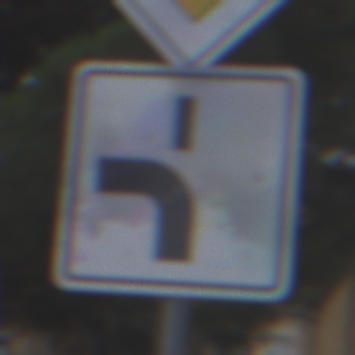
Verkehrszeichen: VerlaufVorfahrtsstrasse5
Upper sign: Vorfahrtsstrasse
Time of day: MorningAfternoon
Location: Outdoor (Urban)
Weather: Overcast
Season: NotSpecified
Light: Natural